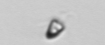
Label: Pyramimonas